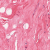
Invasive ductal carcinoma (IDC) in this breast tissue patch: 0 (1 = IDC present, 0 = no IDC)